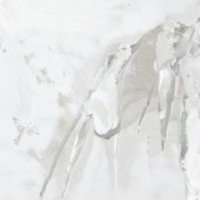
EUNIS habitat code: 49
Species observed at this site:
Tachymarptis melba
Nucifraga caryocatactes
Anthus trivialis
Pyrrhocorax graculus
Prunella collaris
Pyrrhula pyrrhula